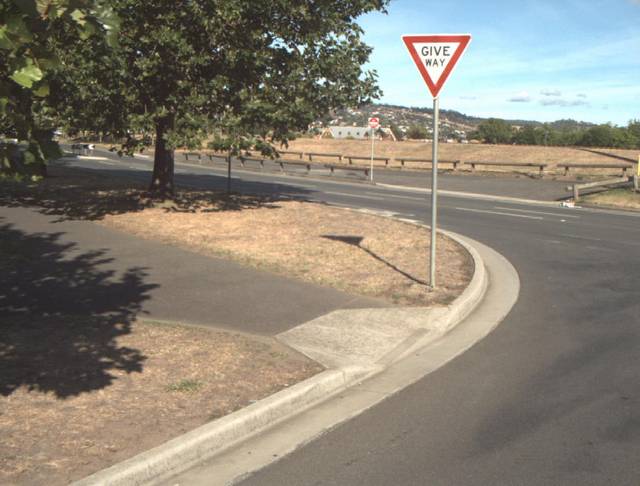
Region: Australia
Coordinates: -41.43, 147.143